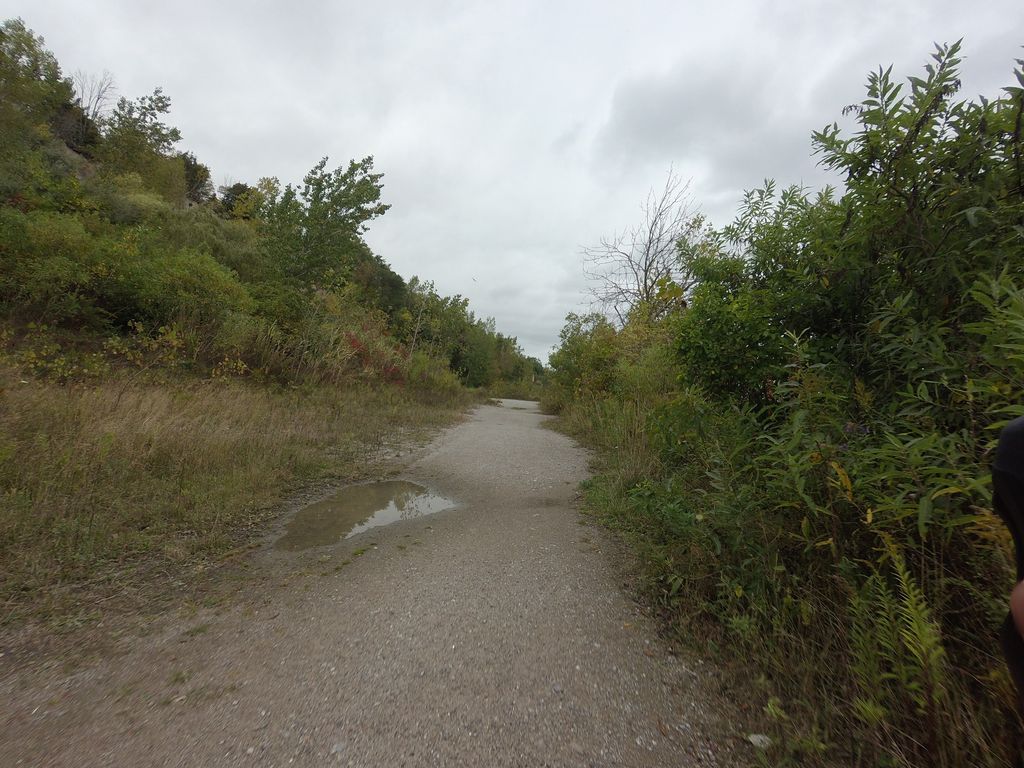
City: toronto